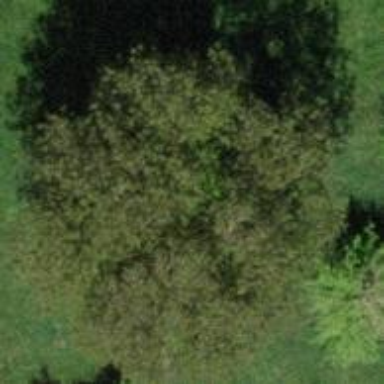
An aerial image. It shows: Broadleaved tree with lush leaves.